Interaction volume radius: 5 \u00c5
Interaction volume height: 20 \u00c5
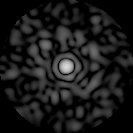
Disorder parameter: 0.7885